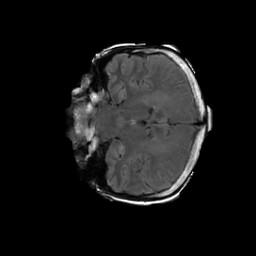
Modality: FLAIR
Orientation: coronal
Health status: ill
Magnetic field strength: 3 T